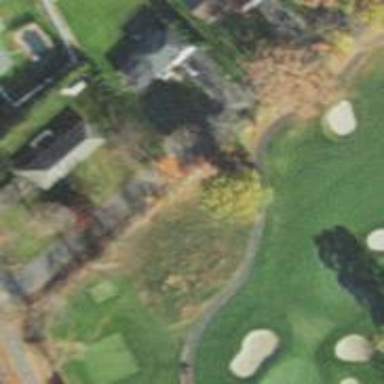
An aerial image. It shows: Path for both roads and golfers.